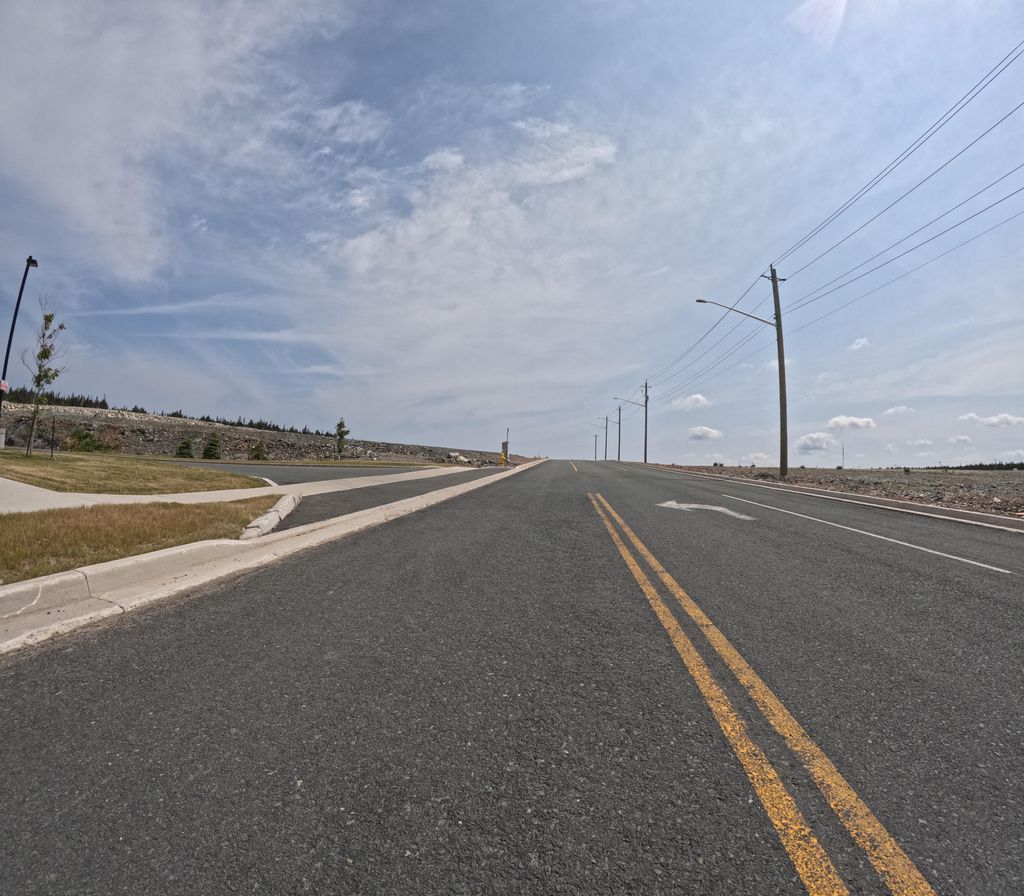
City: st_johns